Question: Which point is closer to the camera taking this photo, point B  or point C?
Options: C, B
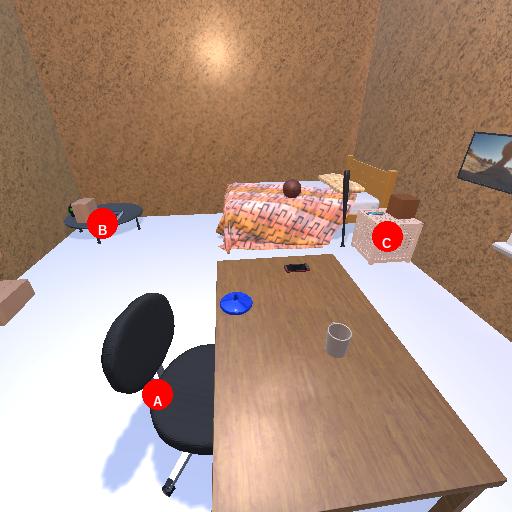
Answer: C